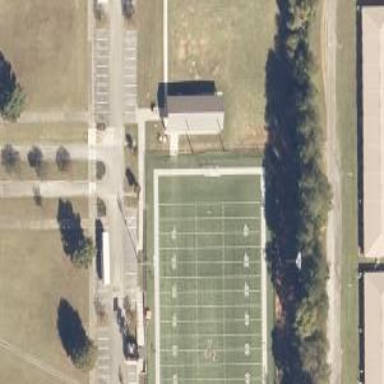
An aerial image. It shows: Pitch used for American football and Marching Southerners practice.